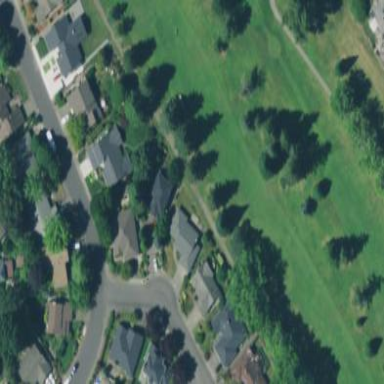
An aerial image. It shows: Grassy area designated as golf fairway.